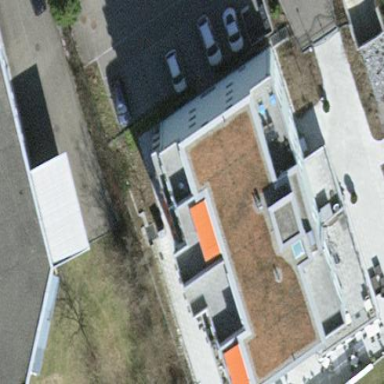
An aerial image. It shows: Nursing home building.